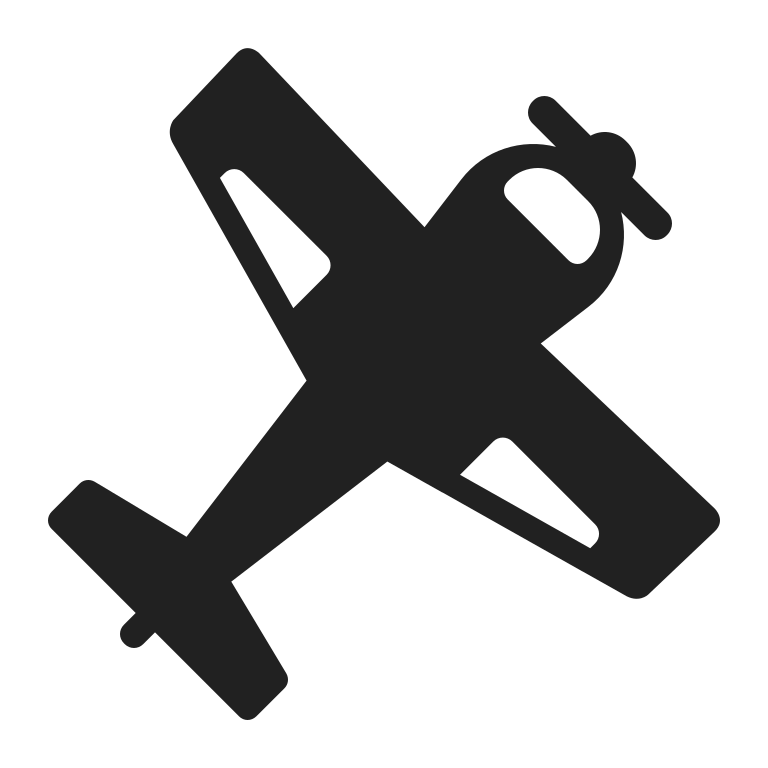
small airplane high contrast